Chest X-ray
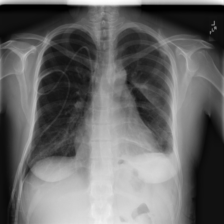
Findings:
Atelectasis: negative
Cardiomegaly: negative
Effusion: positive
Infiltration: negative
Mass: negative
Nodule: negative
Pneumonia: negative
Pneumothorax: negative
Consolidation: negative
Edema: negative
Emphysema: negative
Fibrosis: negative
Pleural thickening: negative
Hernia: negative